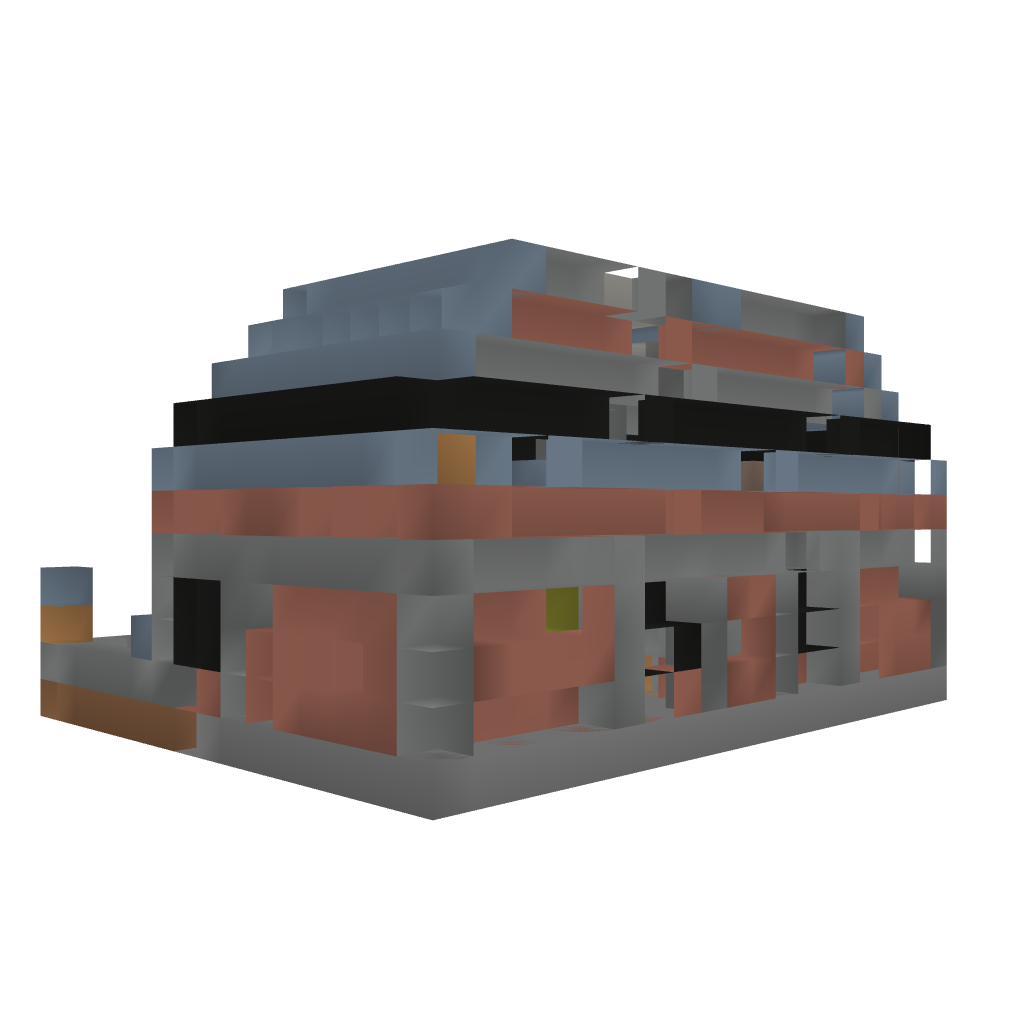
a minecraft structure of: Small house